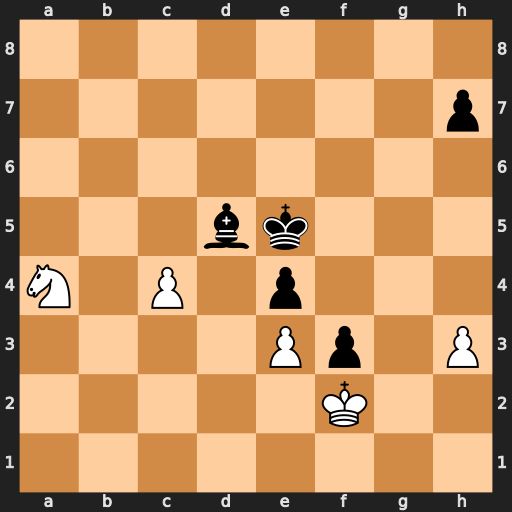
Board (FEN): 8/7p/8/3bk3/N1P1p3/4Pp1P/5K2/8
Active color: w
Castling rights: -
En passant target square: -
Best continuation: cxd5